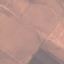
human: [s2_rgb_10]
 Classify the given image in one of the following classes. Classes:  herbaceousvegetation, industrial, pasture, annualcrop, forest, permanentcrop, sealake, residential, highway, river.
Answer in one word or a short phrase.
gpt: AnnualCrop